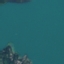
Land use / land cover: SeaLake